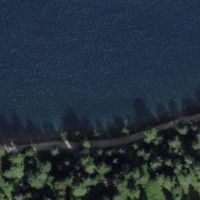
EUNIS habitat code: 14
Species observed at this site:
Linnaea borealis
Rosa pendulina